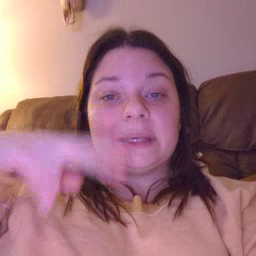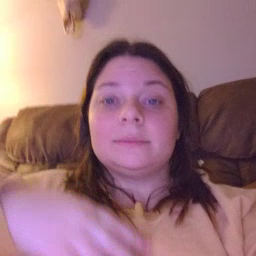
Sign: read